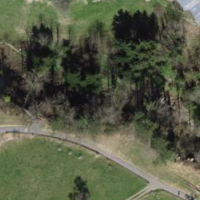
EUNIS habitat code: 24
Species observed at this site:
Luzula campestris